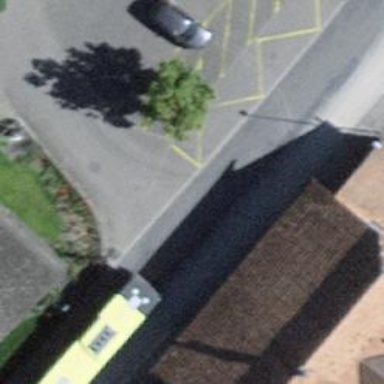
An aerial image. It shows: Public transport stop position.